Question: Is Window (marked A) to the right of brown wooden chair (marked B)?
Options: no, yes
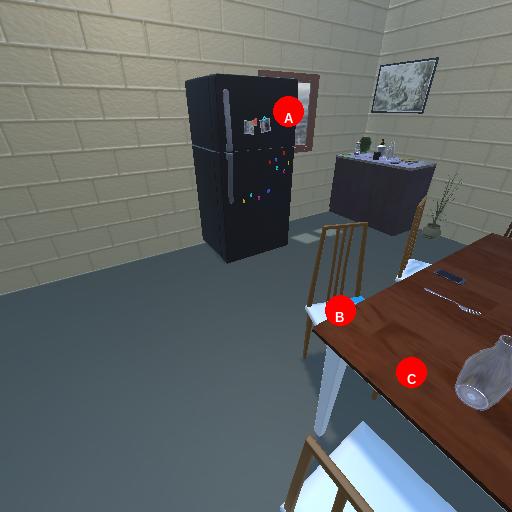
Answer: no